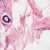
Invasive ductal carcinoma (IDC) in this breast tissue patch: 0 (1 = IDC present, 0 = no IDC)